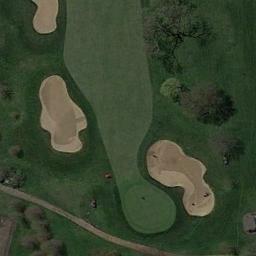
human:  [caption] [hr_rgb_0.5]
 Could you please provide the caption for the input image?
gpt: There are several bunkers and a path on a large green lawn on the golf course and many trees .

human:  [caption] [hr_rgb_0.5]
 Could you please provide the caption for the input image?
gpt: Many trees are near the golf course .

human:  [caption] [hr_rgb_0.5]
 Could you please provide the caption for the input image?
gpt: The golf course has a putting green, A fairway, A road, Some barrier trees and three sandpits .

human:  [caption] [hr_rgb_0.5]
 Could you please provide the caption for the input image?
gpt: Several winding paths lead to different sand bunkers .

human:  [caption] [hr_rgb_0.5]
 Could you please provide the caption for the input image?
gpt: There are three bunkers on the golf course .